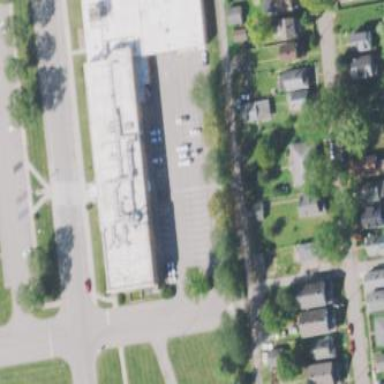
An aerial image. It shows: Commercial building.